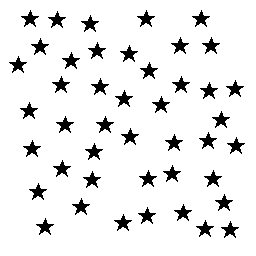
Squares: 0
Triangles: 0
Stars: 44
Total shapes: 44